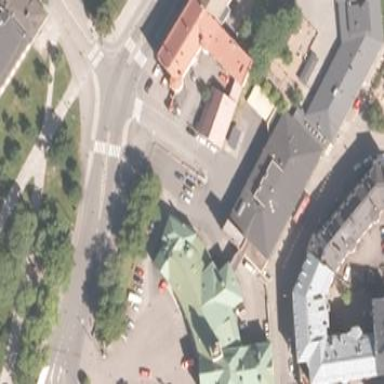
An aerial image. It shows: Fire station building.